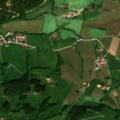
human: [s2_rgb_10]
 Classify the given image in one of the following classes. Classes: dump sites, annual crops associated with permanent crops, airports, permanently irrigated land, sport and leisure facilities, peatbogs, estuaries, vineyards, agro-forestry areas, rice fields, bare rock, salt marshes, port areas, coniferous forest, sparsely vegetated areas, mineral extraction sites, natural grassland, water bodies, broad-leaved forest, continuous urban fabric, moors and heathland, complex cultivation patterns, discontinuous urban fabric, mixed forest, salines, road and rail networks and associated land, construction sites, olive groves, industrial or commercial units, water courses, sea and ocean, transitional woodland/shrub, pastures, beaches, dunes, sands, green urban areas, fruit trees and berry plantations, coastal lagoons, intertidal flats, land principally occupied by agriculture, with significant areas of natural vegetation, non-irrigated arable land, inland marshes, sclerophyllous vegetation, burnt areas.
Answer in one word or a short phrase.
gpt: discontinuous urban fabric, pastures, land principally occupied by agriculture, with significant areas of natural vegetation, mixed forest